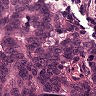
Metastatic tissue present: yes